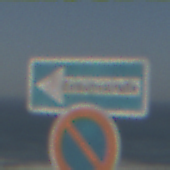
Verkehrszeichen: EinbahnstrasseLinksweisend
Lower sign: EingeschraenktesHalteverbot
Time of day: MorningAfternoon
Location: Outdoor (Urban)
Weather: Clear
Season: NotSpecified
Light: Natural